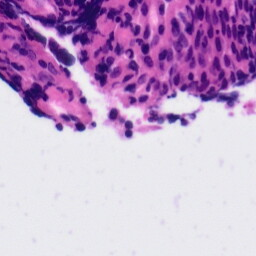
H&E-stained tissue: Tonsil